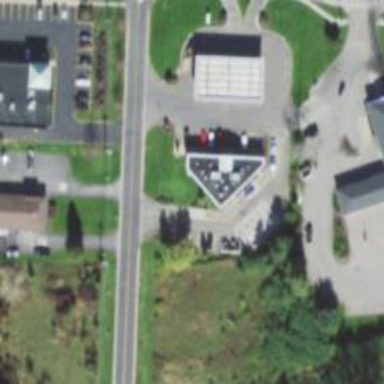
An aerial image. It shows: Convenience shop.